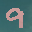
Label: 9